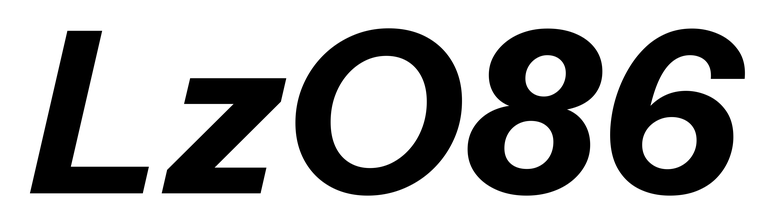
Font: InstrumentSans-Italic_Bold_Italic